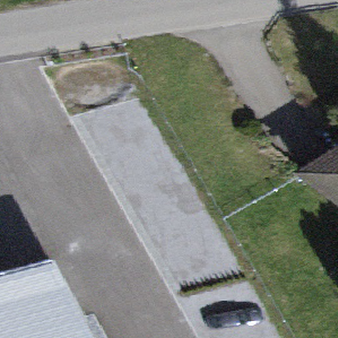
Label: other